Question: This is my code
'''
JTable table = new JTable(attributeValues, attributeNamesString);
table.setAutoResizeMode(JTable.AUTO_RESIZE_OFF);
for(int z=0;z<table.getColumnCount();z++){
table.getColumnModel().getColumn(z).setMinWidth(100);
table.getColumnModel().getColumn(z).setMaxWidth(100);
table.getColumnModel().getColumn(z).setPreferredWidth(100);
}
'''
Unfortunately, when I run this, I get an additional column on the screen which stretches to the window size. I'm not sure where it's come from or how to fix it.

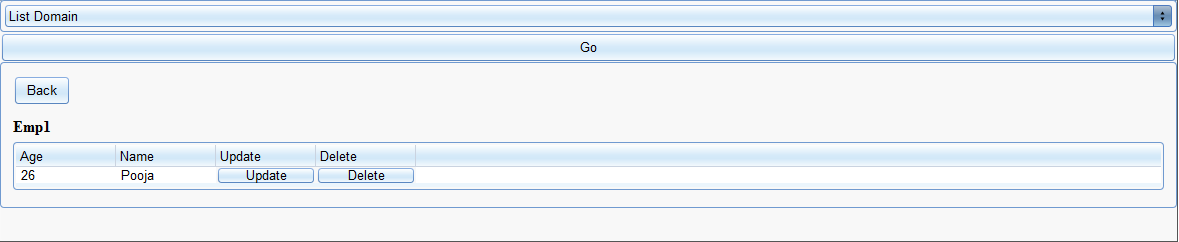
Answer: Are you sure this is caused by the 'table.getColumnModel().getColumn(z).setPreferredWidth(100);' call? I suspect (although I haven't tried it myself) that it is more likely caused by 'table.getColumnModel().getColumn(z).setMaxWidth(100);', as this sets the columns' width (adding up to 4 x 100px in your case) while the table itself is stretched to more than 4 x 100px.
If you do not want the table itself to be wider than 4 x 100px, can you not set the maximum size of the table as well (<URL>?